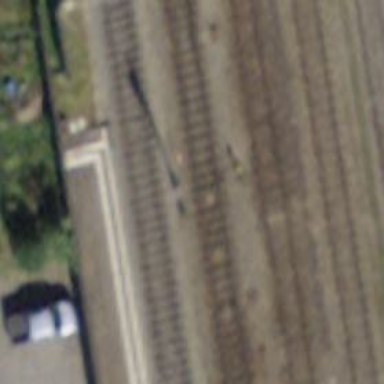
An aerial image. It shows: Railway switch.